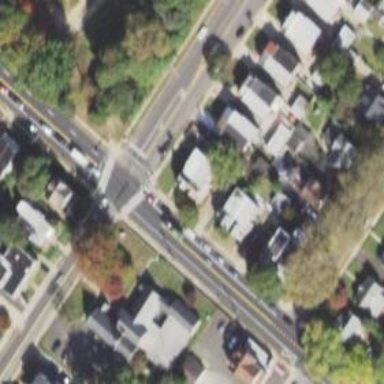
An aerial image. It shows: Unmarked crossing on the road.